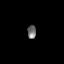
Tissue: prostate
Cell type: Fibroblasts
Senescence score: 0.7841
Nuclear area (px): 111
Mean DAPI intensity: 117.36